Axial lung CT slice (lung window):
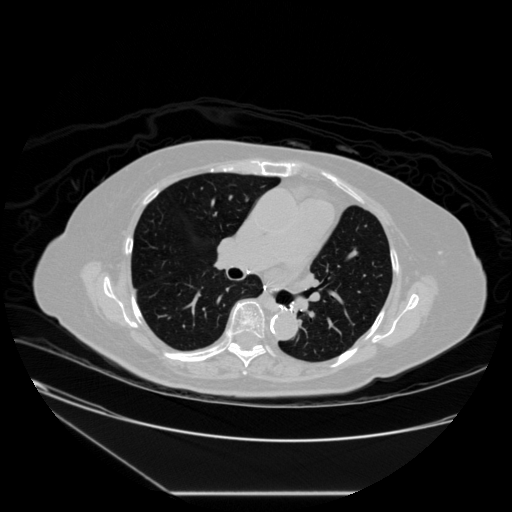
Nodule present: no